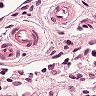
Metastatic tissue present: no